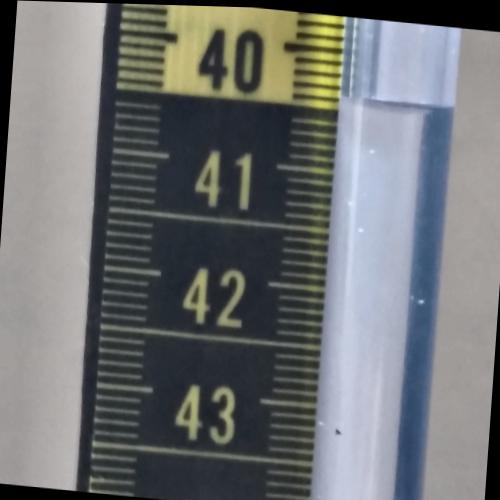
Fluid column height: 40.4 cm